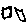
Label: circle